Field crop: maize
Growth stage: 2
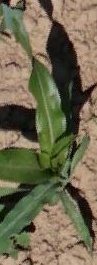
Species: maize